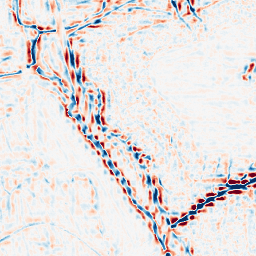
Category: wavelet
Decomposition family: wavelet_reverse_biorthogonal
Decomposition parameters: wavelet: rbio1.3
level: 3
Upsampling method: linear_exact
Upsampling parameters: scale: 4
Upsampling scale: 4